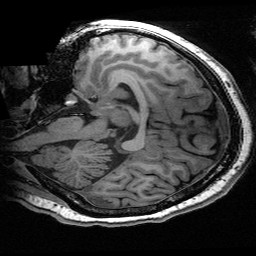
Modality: T1w
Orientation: sagittal
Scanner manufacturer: ge
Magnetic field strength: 3 T
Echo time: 0.00318 s